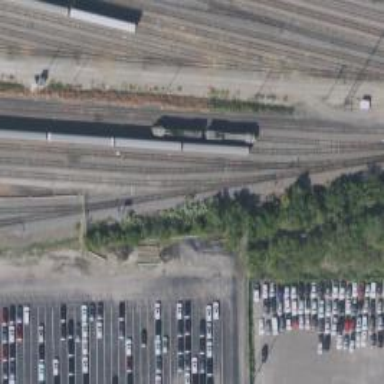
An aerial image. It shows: Railway yard.